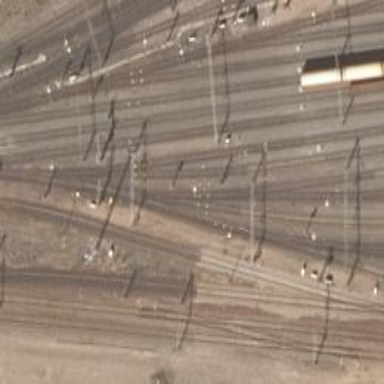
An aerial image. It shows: Railway signal.